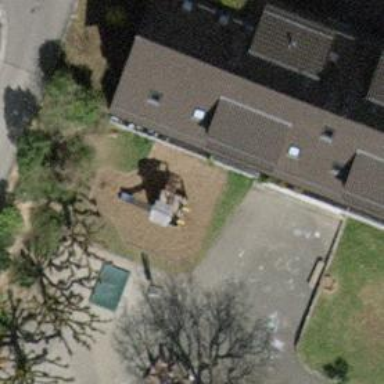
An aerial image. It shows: Playground area for leisure land.